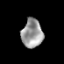
Tissue: prostate
Cell type: T cells
Senescence score: 0.262
Nuclear area (px): 592
Mean DAPI intensity: 154.503